Current action and preconditions to check: path_clear

Your task: For each precondition in the list above, predict whether it will hold at this action.

Consider the current scene as observed from the mobile robot's camera, and analyze the predicted future states of all dynamic agents (e.g., people, animals, vehicles, or any moving entities) within the NEXT SECOND.

IMPORTANT: Only answer "very likely" if you are absolutely certain—based on strong, clear evidence—that a dynamic agent will violate the precondition in the predicted future state. Do NOT answer "very likely" for unlikely, ambiguous, or low-probability risks.

Ask yourself for each precondition: Is there a high probability, with clear and convincing evidence, that the predicted future states of any dynamic agent will interfere with the predicted future state of the currently executing action within the NEXT SECOND, causing that precondition to fail?

Assess the risk level based on these predictions. Use "likely" or "very likely" if motions create a clear risk of interference.

Use "neutral" or "improbable" if agents are nearby but their predicted paths are clearly diverging or non-conflicting.

Failure Risk Categories: "very improbable", "improbable", "neutral", "likely", "very likely"

Answer Format: Output ONLY the probability_of_failure value from these categories: "very improbable", "improbable", "neutral", "likely", "very likely"

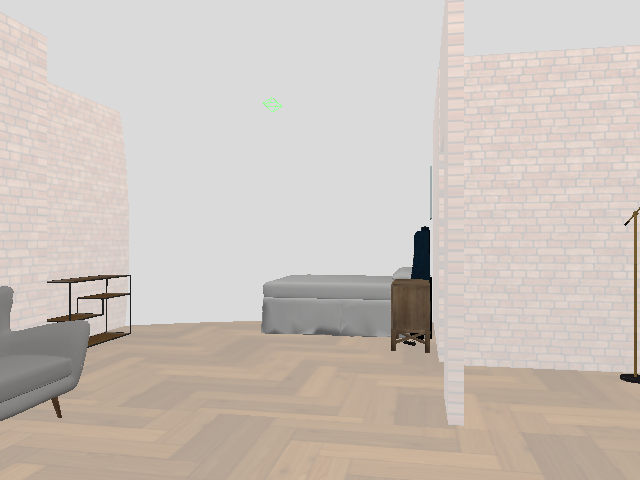

Answer: very improbable